Question: I'm checking an Xamarin iOS app's memory usage using Instruments' instrument.
I have an issue with Instruments stopping to receive any allocations data just after a short while. I haven't seen any patterns in memory usage, cpu usage, time, or location in the app when the problem is triggered, but most of the times it stops working after about 12 seconds.
It seems like the following is logged in the device log the same moment it stops working:
'''
kernel[0] <Notice>: Sandbox: SalesApp(2291) deny(1) process-info-pidinfo 1530
kernel[0] <Notice>: Sandbox: SalesApp(2291) deny(1) sysctl-read kern.proc.pid.1530
'''
What could be the problem?
Every time it stops I can stop the recording ant restart it an it runs for a while again.
I have tried restarting everything with no change in behaviour.
Current versions:
- - - - -
Screenshot from Instruments where the recording stopped right after 7 seconds:

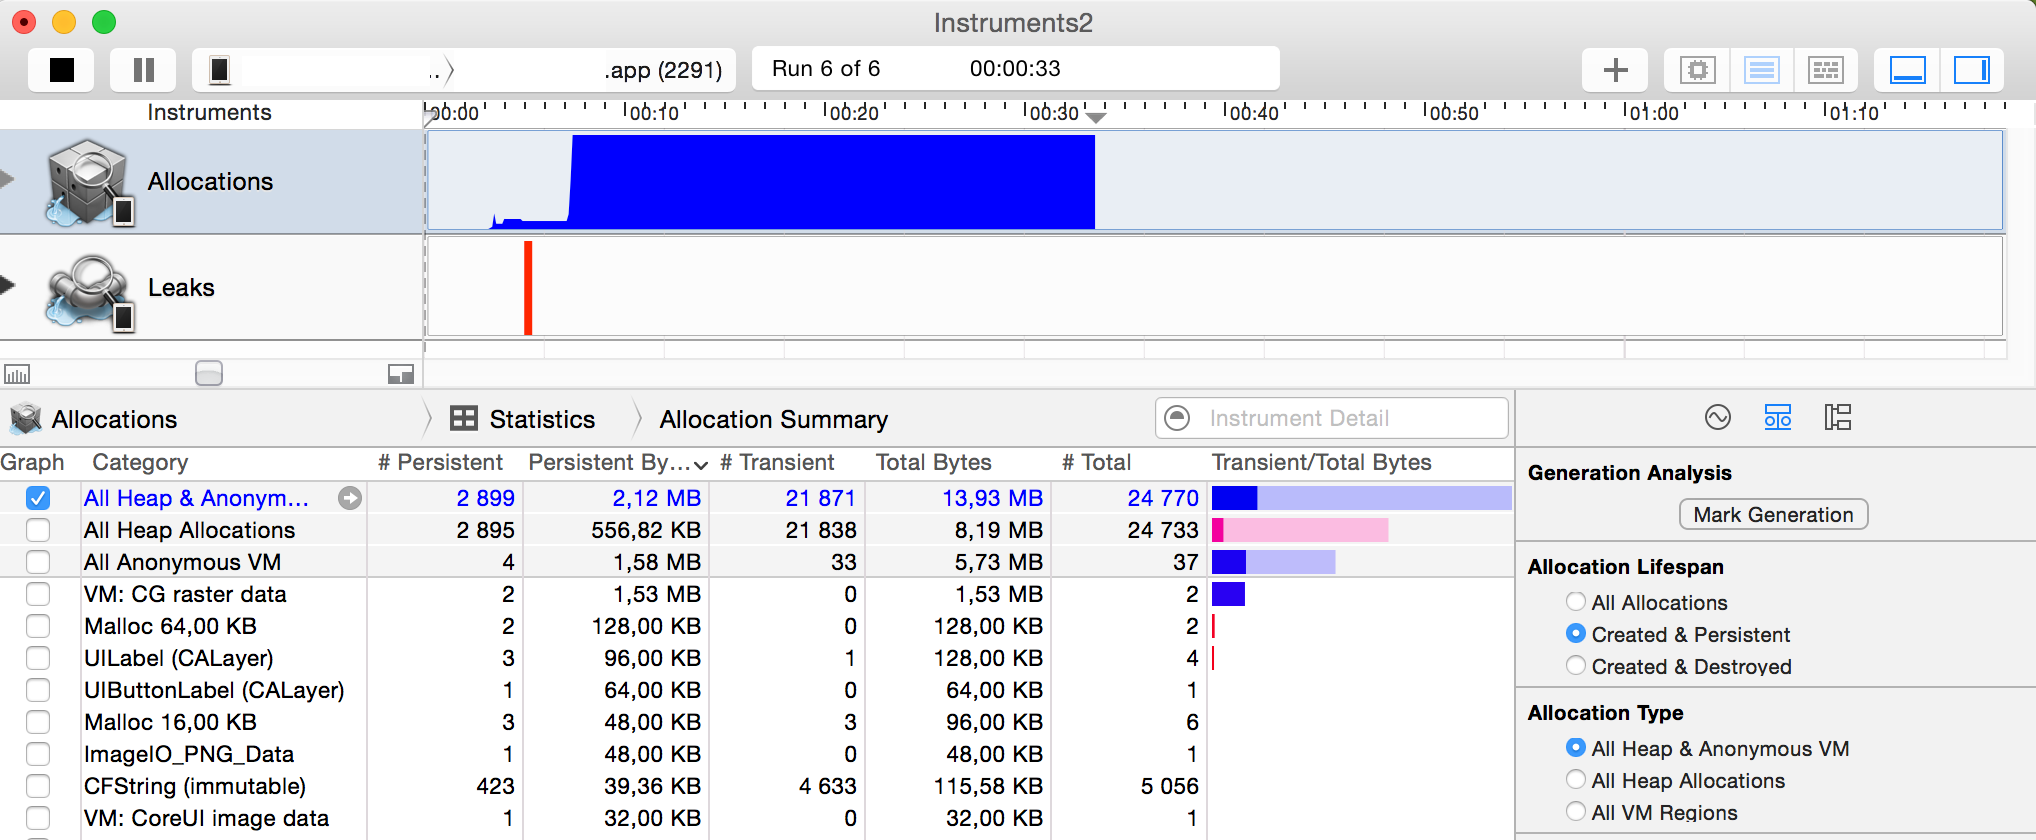
Answer: This is a <URL> where an unfortunate interaction between the GC and Instruments causes the process to deadlock.
There are a few (wide) shots you can take to try and make it work:
- Trigger the GC frequently on the main thread by doing this in your FinishedLaunching method:'''
NSTimer.CreateRepeatingScheduledTimer(0.5, (v) => GC.Collect());
'''
- Try to allocate less memory so that the GC triggers less frequently (I know this is what you're trying to do in the first place)- Try to do stuff on the main thread only. The deadlock occurs when an Instruments reports an allocation on one thread, while the GC is running on another. If you're only doing work on one thread, the deadlock doesn't occur.- It's usually random, so sometimes you might get lucky and it doesn't deadlock. IOW just try again and again.